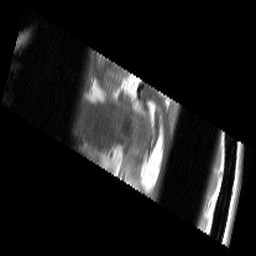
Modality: T2w
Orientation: sagittal
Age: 23
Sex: female
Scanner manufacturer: siemens
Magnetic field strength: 3 T
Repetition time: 6.26 s
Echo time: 0.064 s